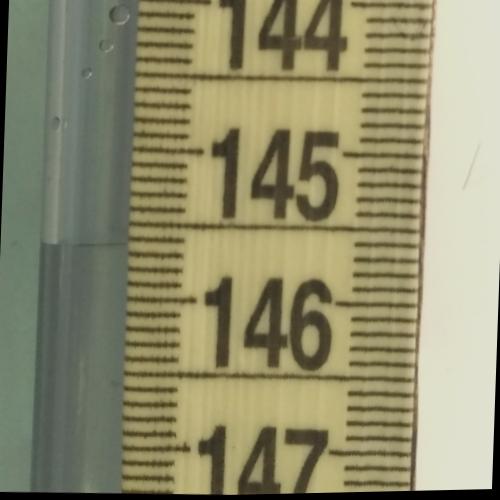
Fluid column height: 145.6 cm